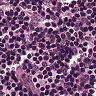
Metastatic tissue present: no